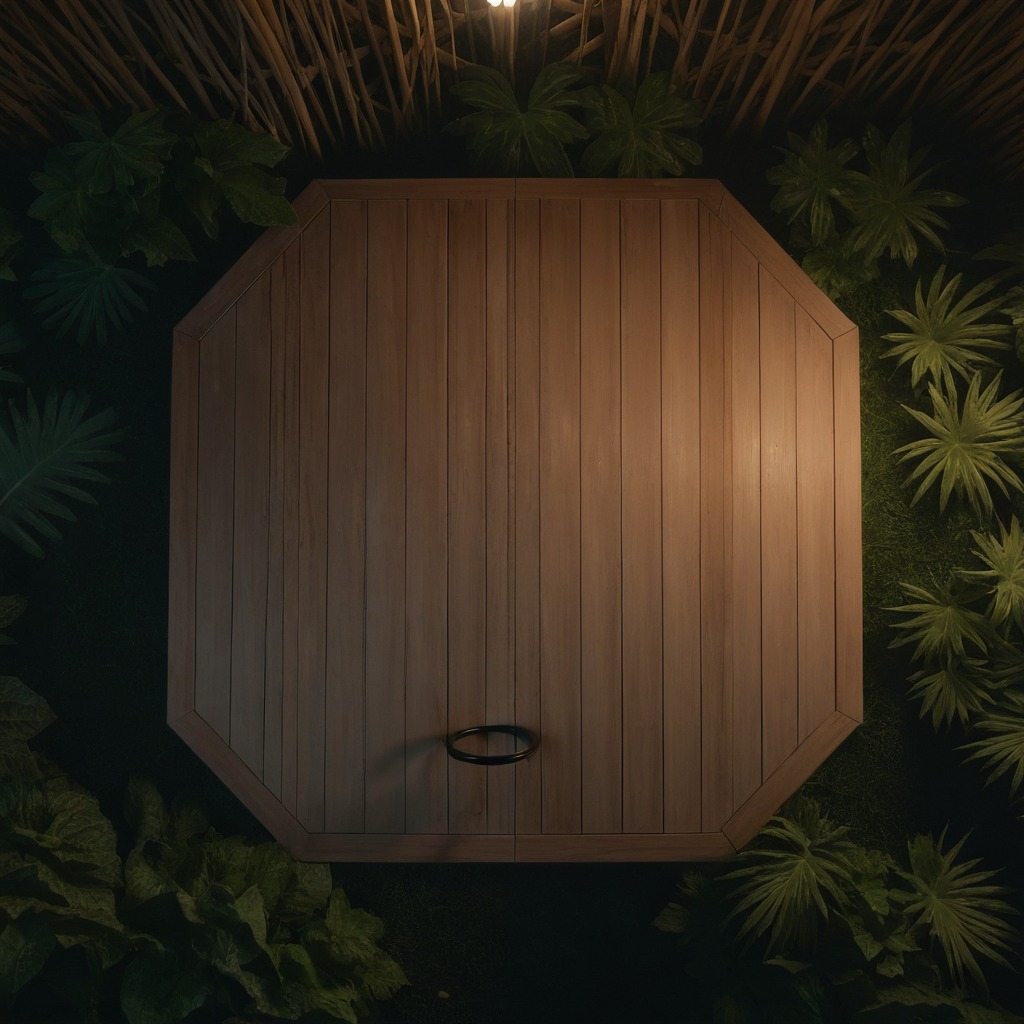
A rubber O-ring lying on a wooden table inside a jungle field workshop tent at night dim ambient light soft shadows worn but